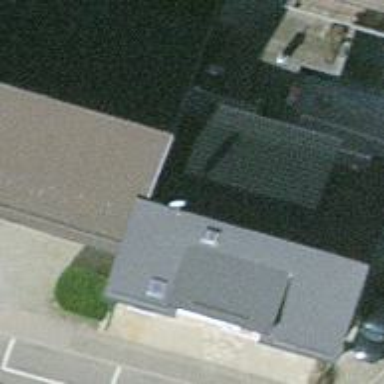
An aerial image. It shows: Bakery.